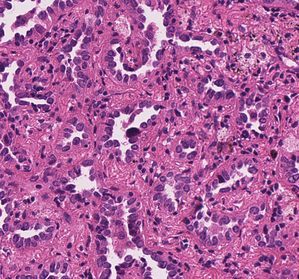
Tumor epithelial tissue: yes
Tumor-associated stroma tissue: yes
Normal tissue: no